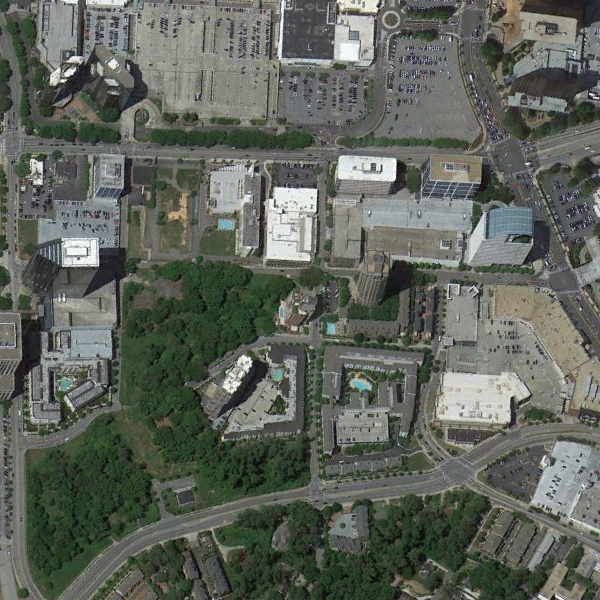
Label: Commercial